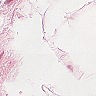
Metastatic tissue present: no